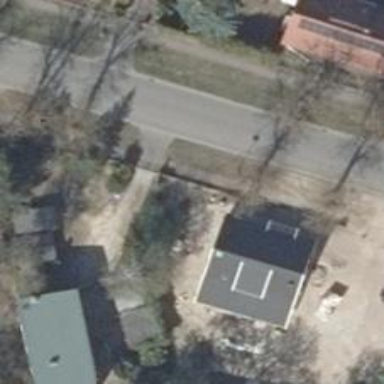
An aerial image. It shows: Sidewalk.